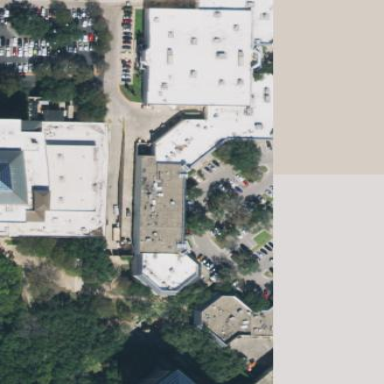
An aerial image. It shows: Retail building.